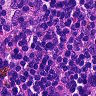
Metastatic tissue present: no